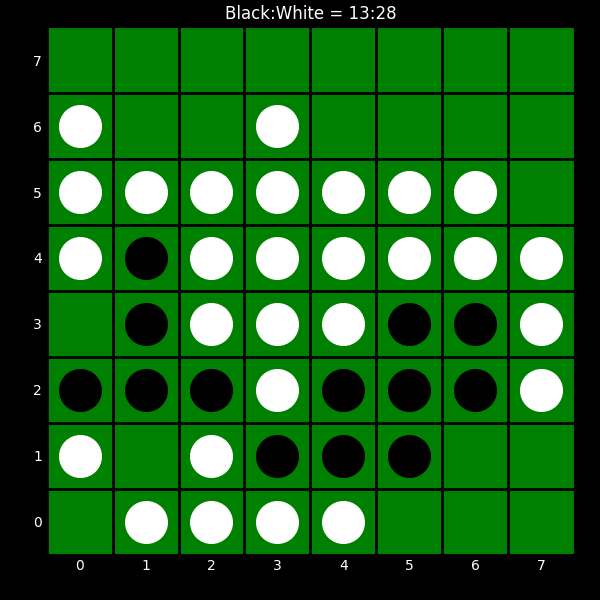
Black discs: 13
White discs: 28